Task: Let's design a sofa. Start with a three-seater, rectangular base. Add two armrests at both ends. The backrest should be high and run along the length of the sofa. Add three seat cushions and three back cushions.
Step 524:
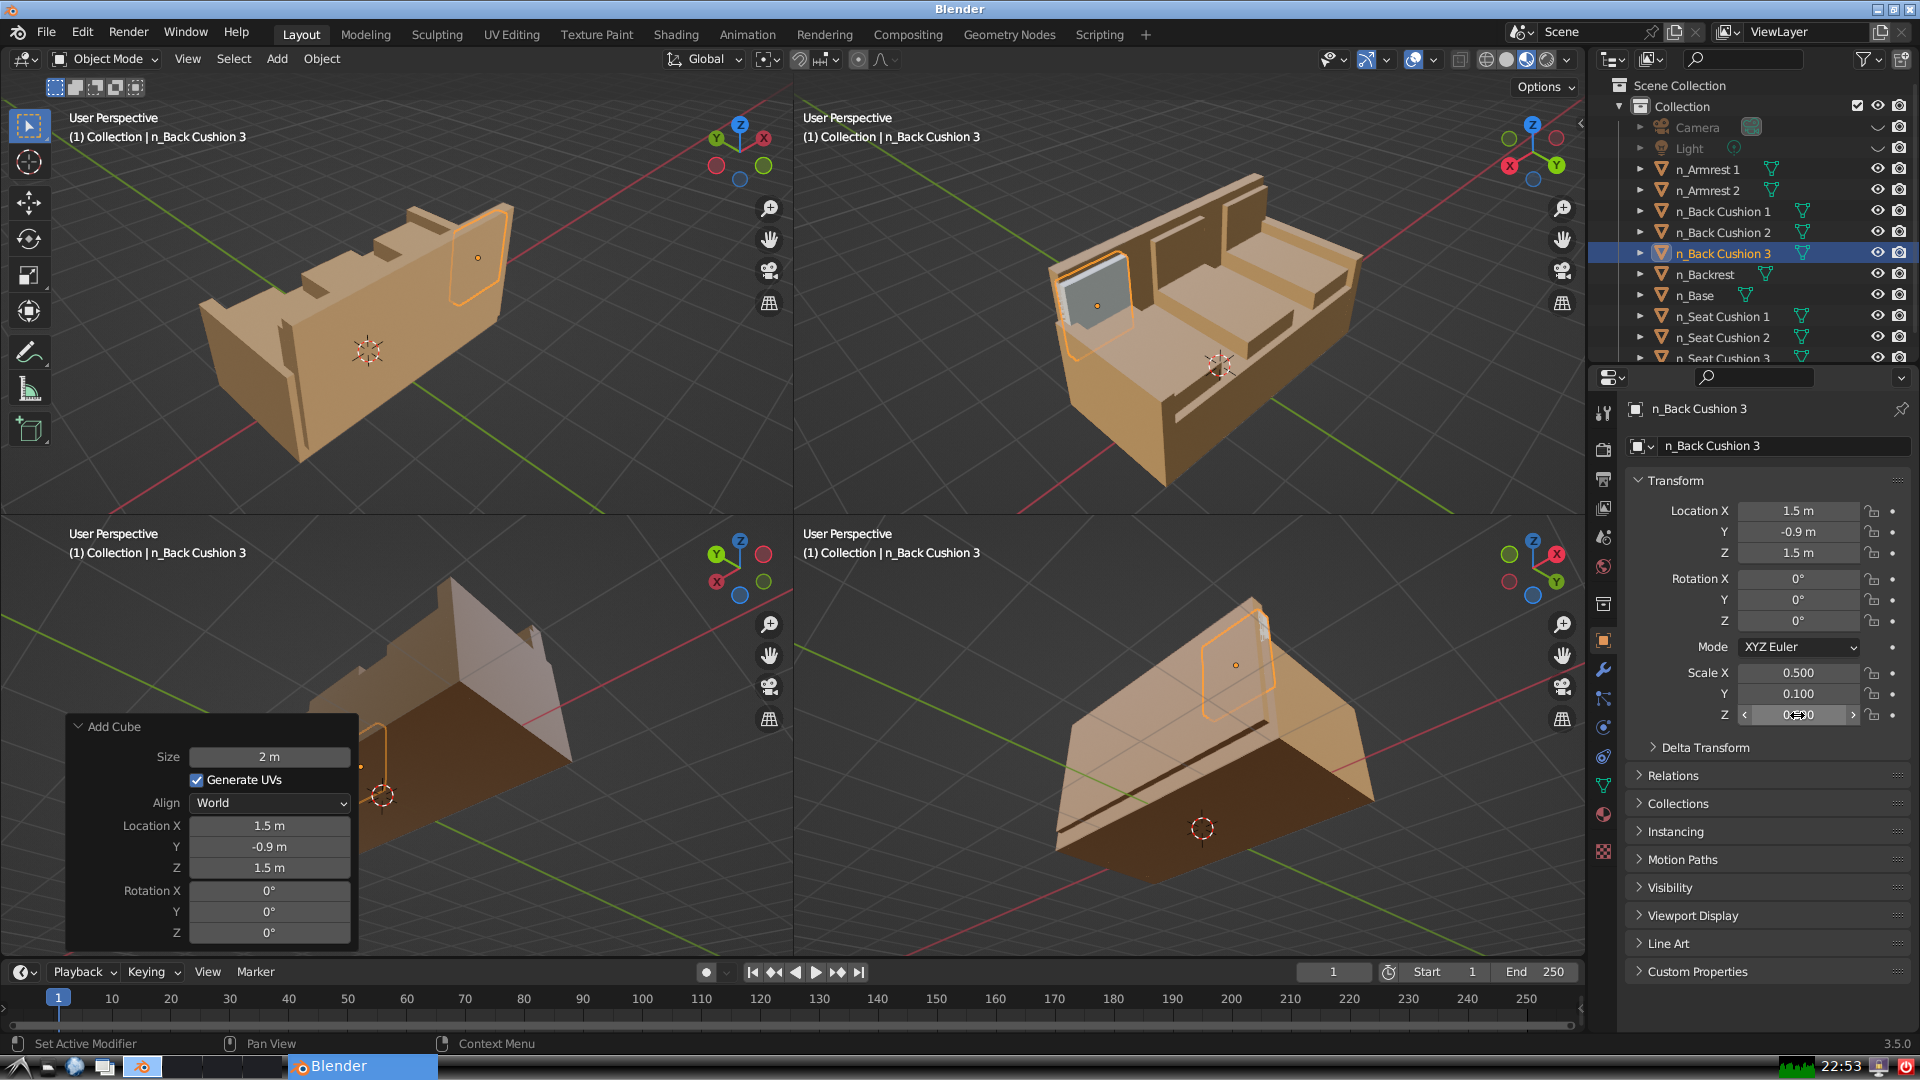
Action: {"mouse_move": [960, 540]}